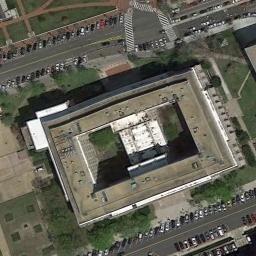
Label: commercial_area